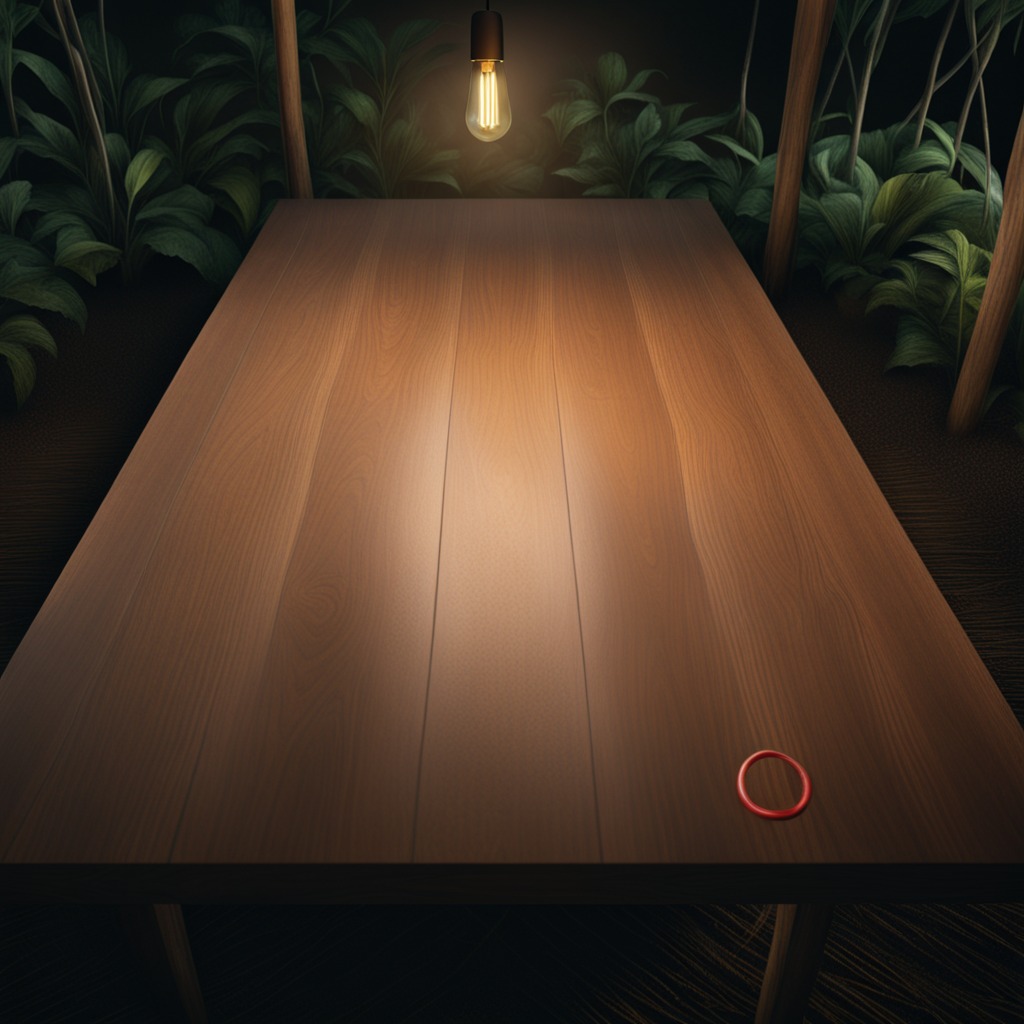
A rubber O-ring is lying on the wooden table inside a jungle field workshop tent at night.